Question: I have a table named 'Employee' as listed below

In this table i want to write such query which will give me such employee whose reference_type is not 1
'''
Select * from Employee where Reference_Type <> 1
'''
which will give me all possible values expect '1' but I need output as employee 2 because ithis employee has no 'Reference_Type' 1.
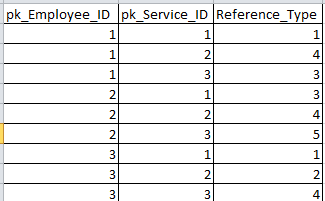
Answer: I assume you want all employees where no record has 'Reference_Type' 1, use 'NOT EXISTS':
'''
SELECT e.*
FROM dbo.Employee e
WHERE NOT EXISTS
(
SELECT 1 FROM dbo.Employee e2
WHERE e2.pk_employee_id = e.pk_employee_id
AND e2.Reference_Type = 1
)
'''